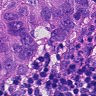
Metastatic tissue present: yes